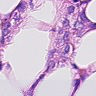
Metastatic tissue present: yes